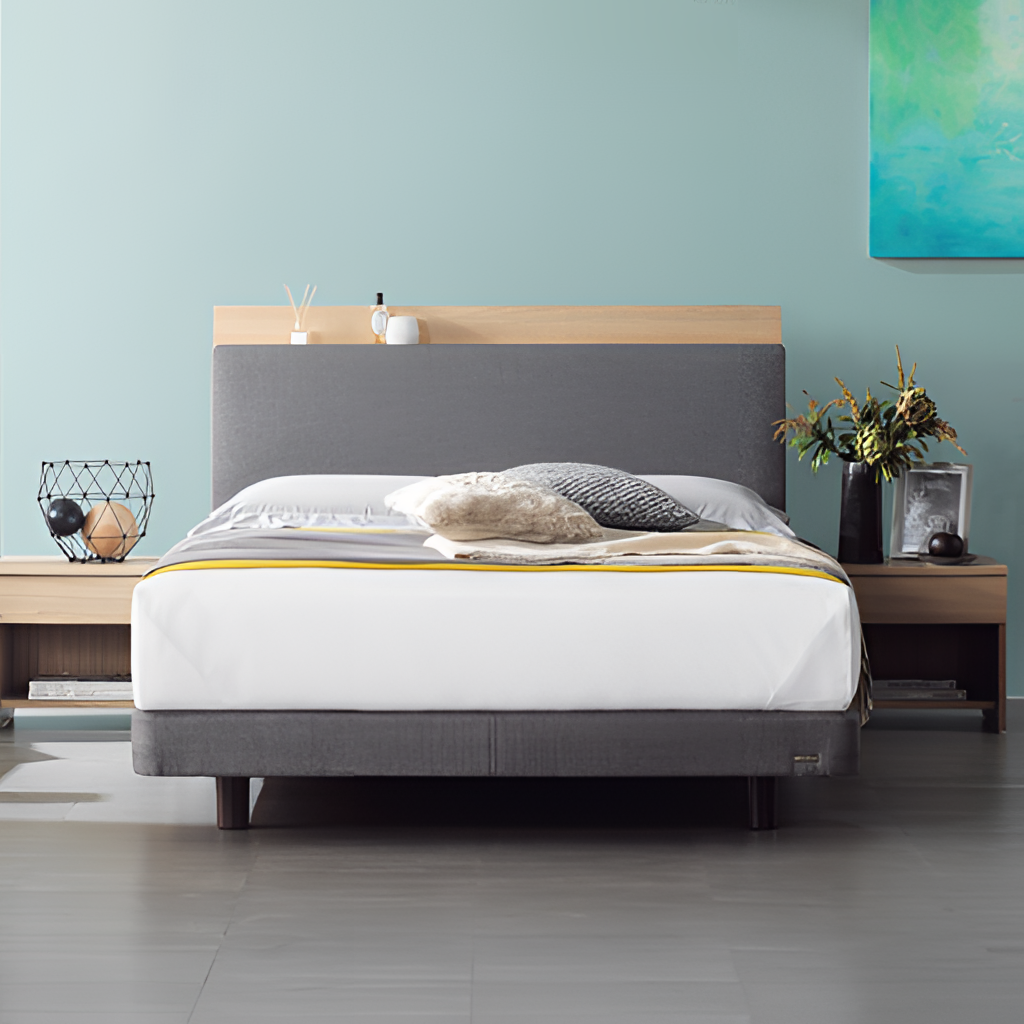
fabric bed, bedroom, tile flooring, with plank pattern, blue paint wallpaper, with solid pattern, contemporary